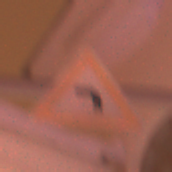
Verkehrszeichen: KurveLinks
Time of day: Night
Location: Outdoor (Urban)
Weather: Overcast
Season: Winter
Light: Artificial